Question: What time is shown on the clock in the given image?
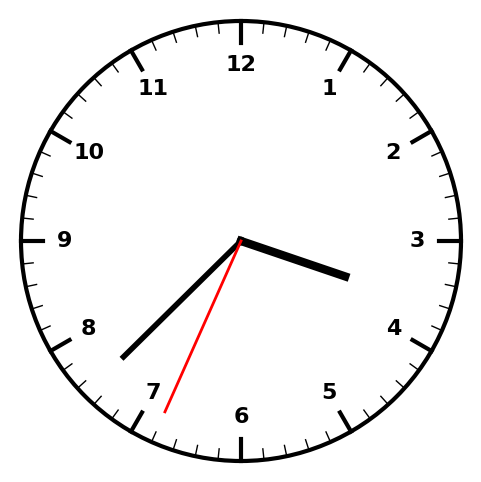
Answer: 03:37:34